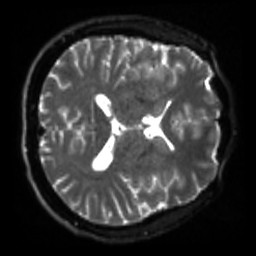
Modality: sbref
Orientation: axial
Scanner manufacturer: siemens
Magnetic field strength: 3 T
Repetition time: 4 s
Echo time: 0.0594 s